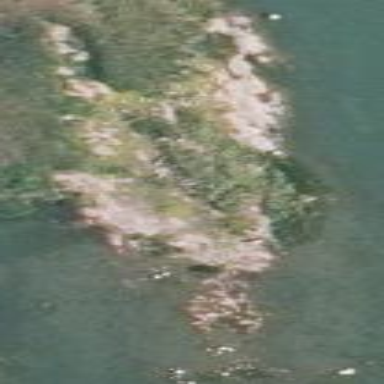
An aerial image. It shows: Landscape dominated by bare rock.